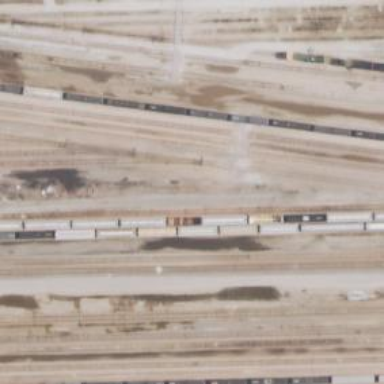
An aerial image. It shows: Railway yard.